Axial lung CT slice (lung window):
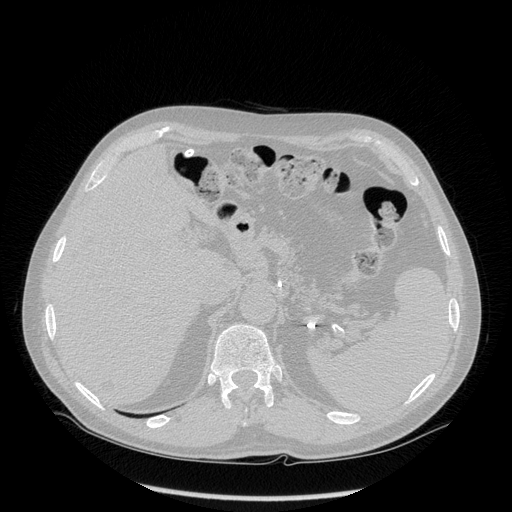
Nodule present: no